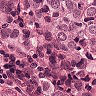
Metastatic tissue present: yes